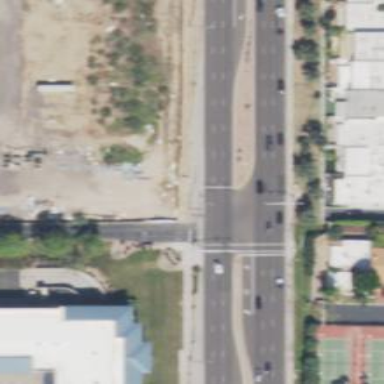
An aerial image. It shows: Solid stop line on the road.